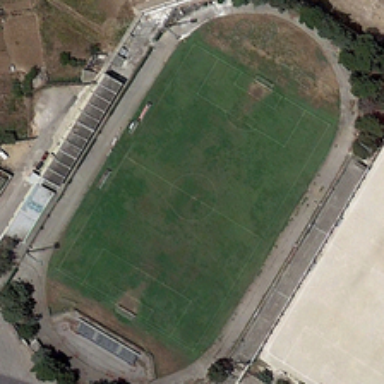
Beside the playground there is a bare land .